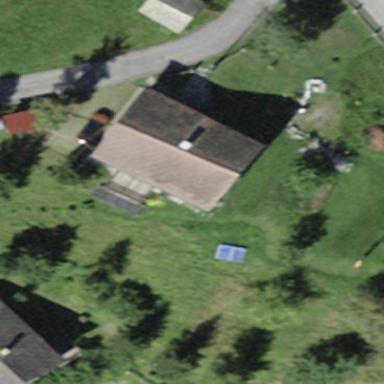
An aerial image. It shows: Simple house.